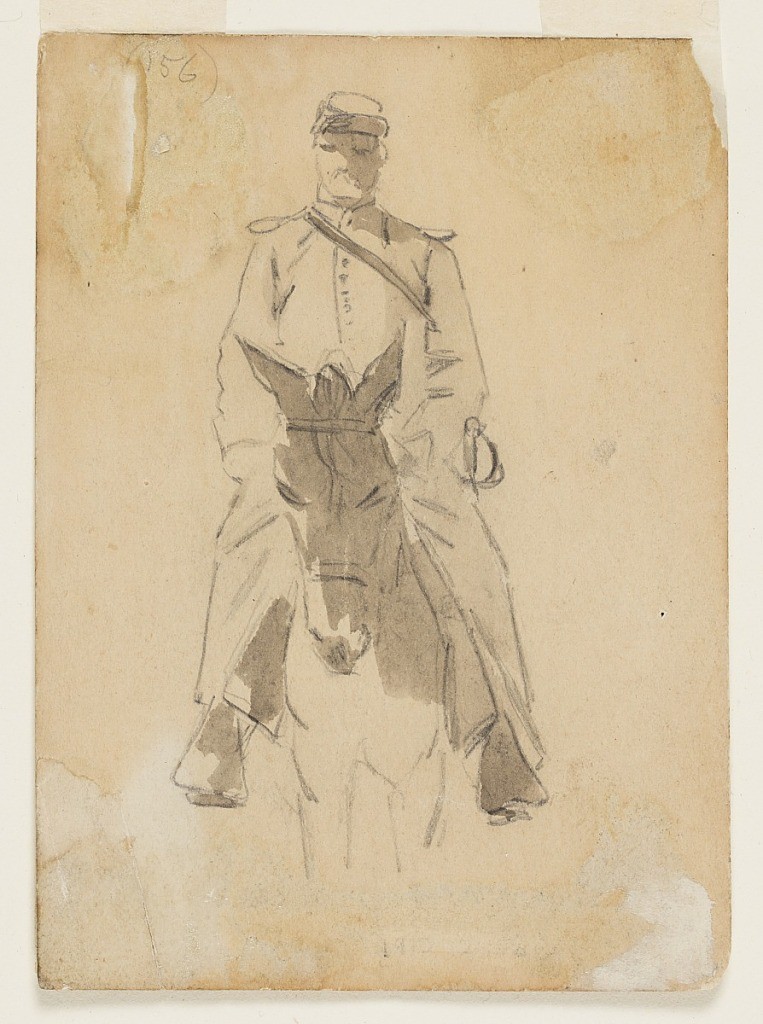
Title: Officer and Head of a Horse
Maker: Winslow Homer, American, 1836–1910
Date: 1862
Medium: Graphite, brush and gray wash on of-white paper
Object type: Drawing
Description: Vertical view of the officer and the head of the horse seen in full face.